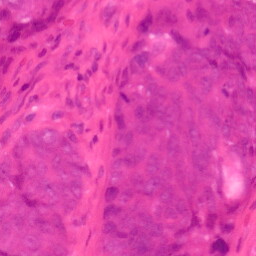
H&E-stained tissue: Colon